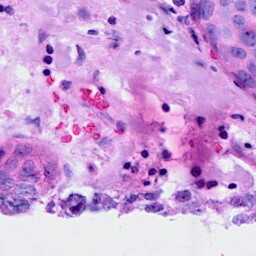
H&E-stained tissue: Breast